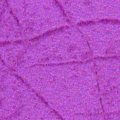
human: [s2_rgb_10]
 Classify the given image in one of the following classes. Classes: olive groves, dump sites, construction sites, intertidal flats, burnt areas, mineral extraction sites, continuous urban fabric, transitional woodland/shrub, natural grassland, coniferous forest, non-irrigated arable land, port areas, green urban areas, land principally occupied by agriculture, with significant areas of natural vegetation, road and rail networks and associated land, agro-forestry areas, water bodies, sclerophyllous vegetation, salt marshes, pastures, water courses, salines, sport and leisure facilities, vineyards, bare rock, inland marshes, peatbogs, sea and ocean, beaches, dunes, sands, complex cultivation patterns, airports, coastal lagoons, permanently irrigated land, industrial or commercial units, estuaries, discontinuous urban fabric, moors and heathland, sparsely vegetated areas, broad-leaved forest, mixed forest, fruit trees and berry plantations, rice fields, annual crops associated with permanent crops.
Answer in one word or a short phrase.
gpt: sea and ocean